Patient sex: M
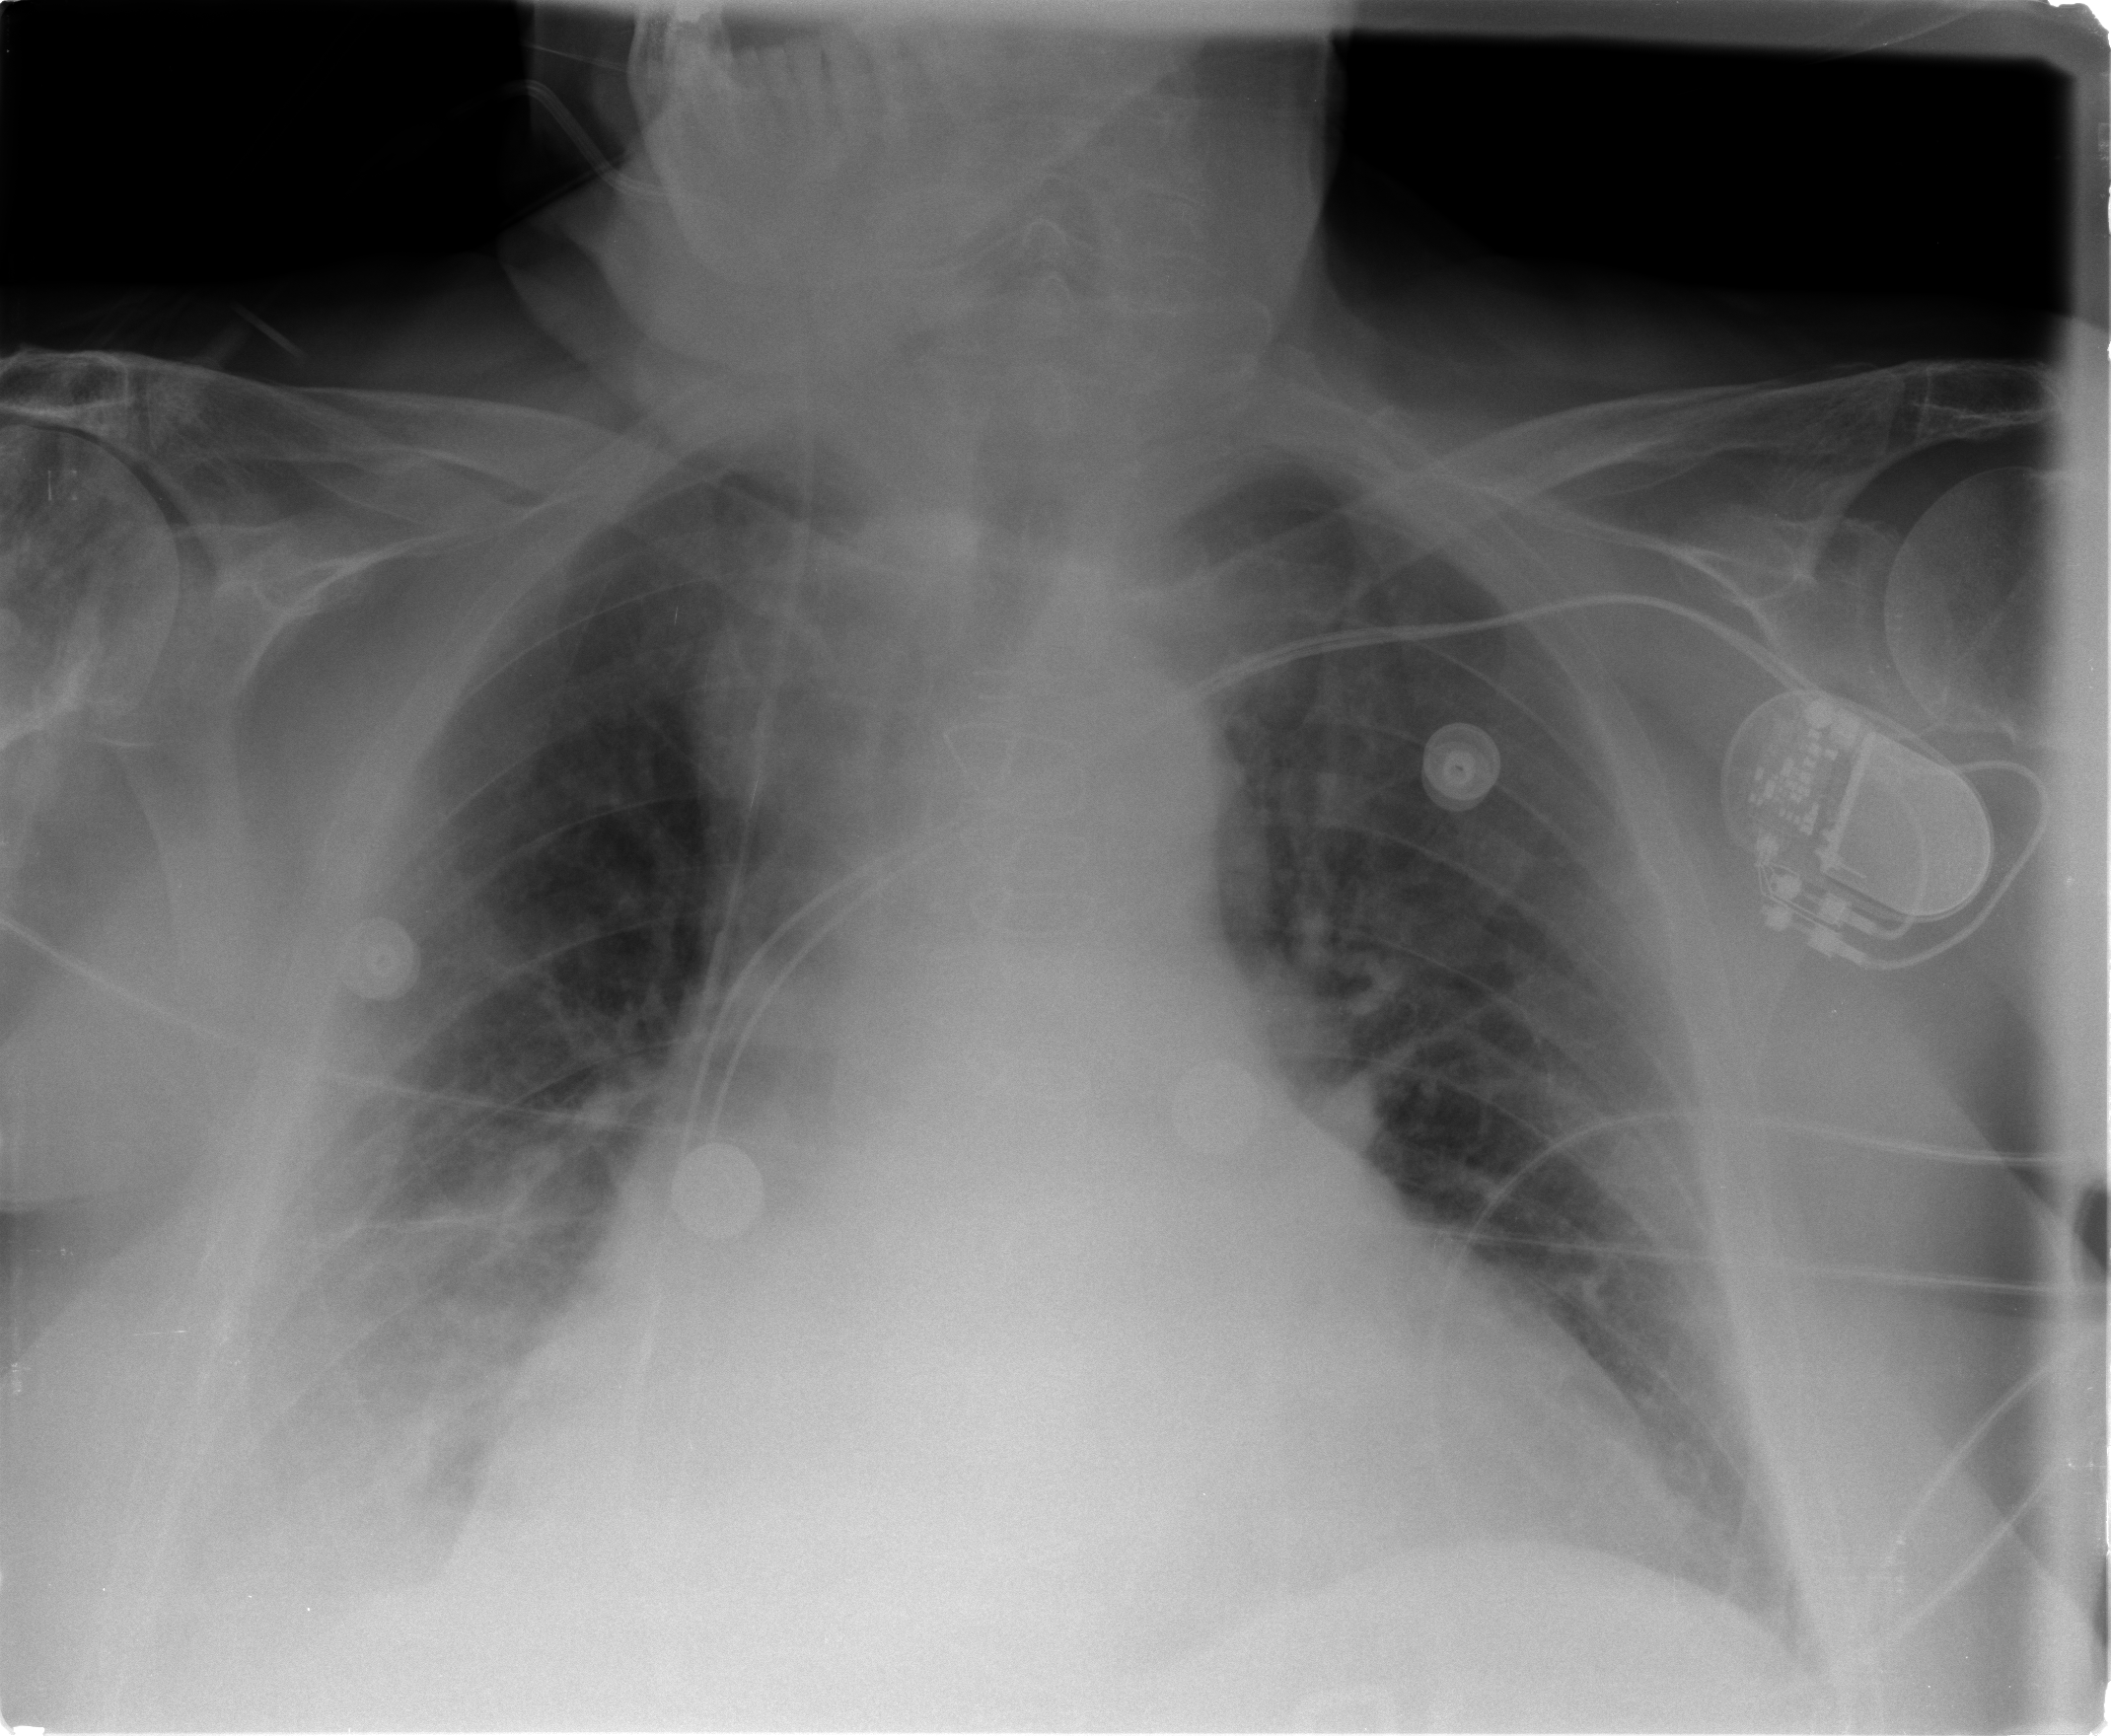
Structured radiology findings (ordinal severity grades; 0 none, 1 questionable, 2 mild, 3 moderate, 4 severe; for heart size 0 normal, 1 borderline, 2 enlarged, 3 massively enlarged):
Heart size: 2
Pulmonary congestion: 2
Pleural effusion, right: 3
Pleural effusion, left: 0
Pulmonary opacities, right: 0
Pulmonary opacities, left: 0
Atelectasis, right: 2
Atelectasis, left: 0